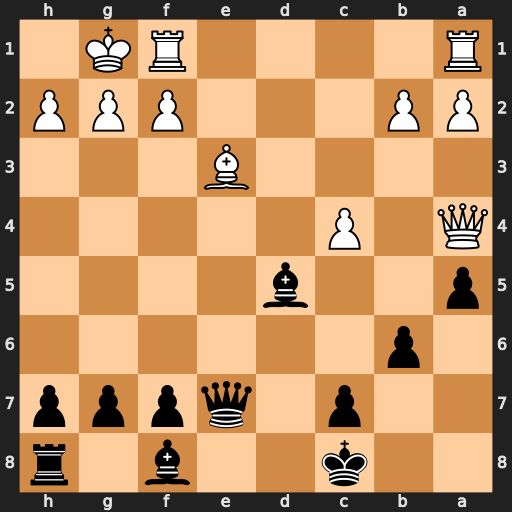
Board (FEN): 2k2b1r/2p1qppp/1p6/p2b4/Q1P5/4B3/PP3PPP/R4RK1
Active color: b
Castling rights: -
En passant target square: -
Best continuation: Qe4 f3 Qxe3+ Kh1 Be6 Qe8+ Kb7 Rad1 Qf4 Rd8 c6